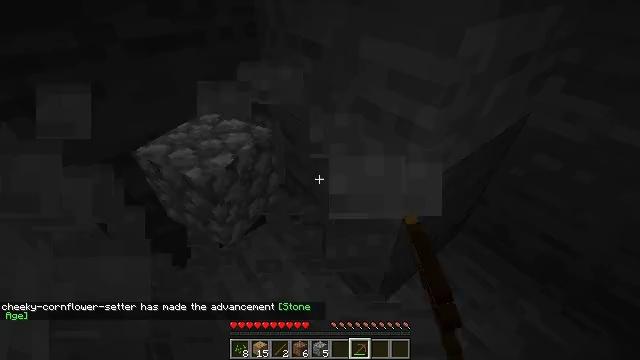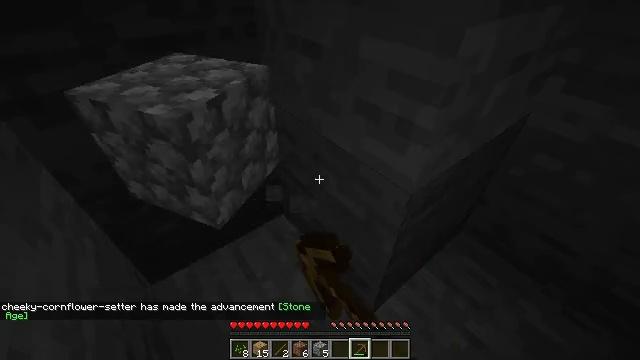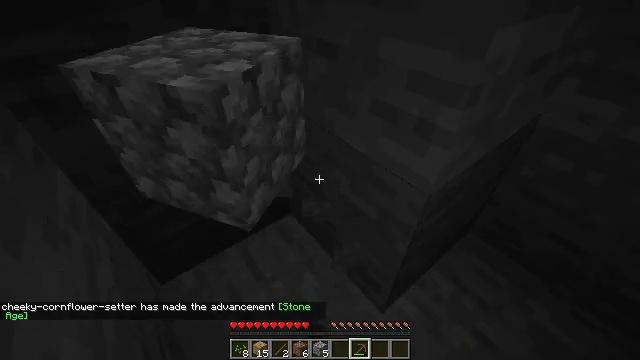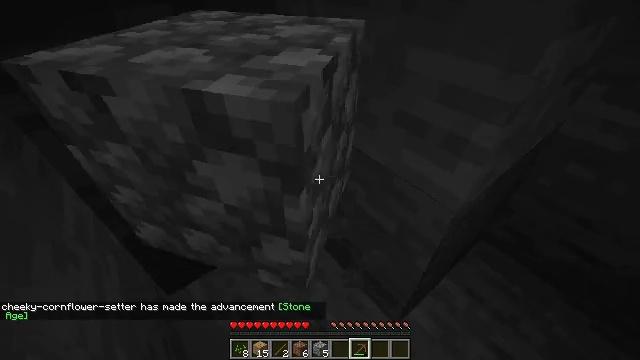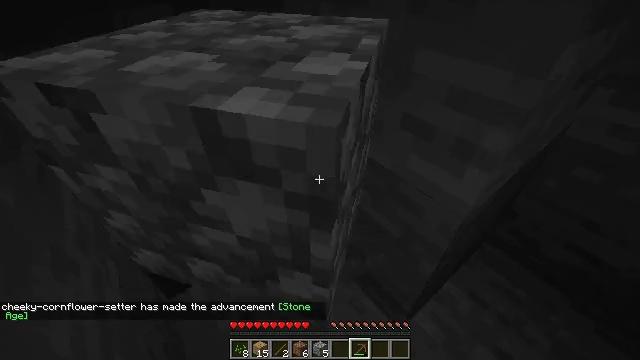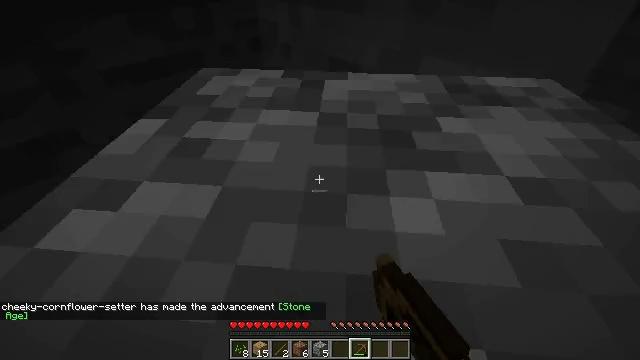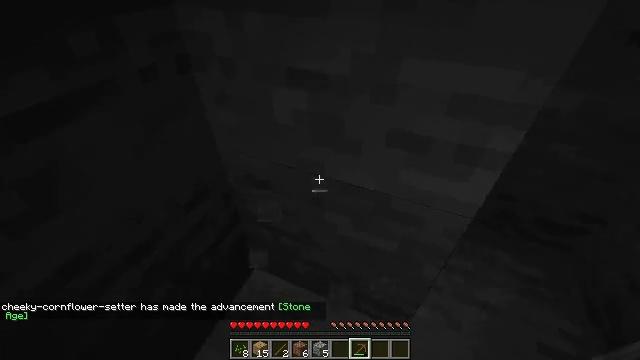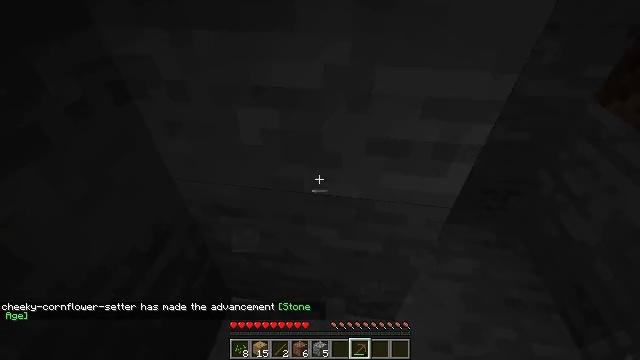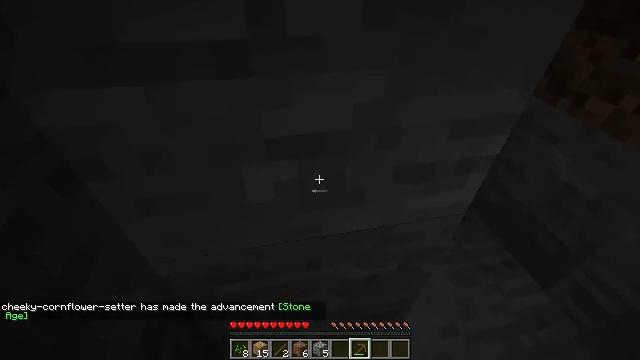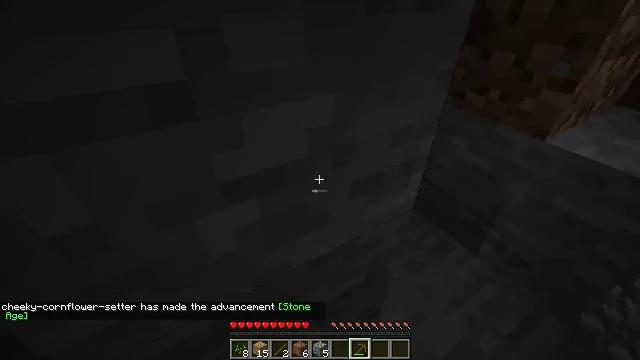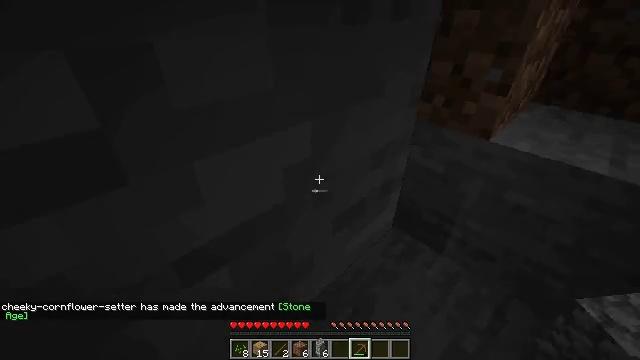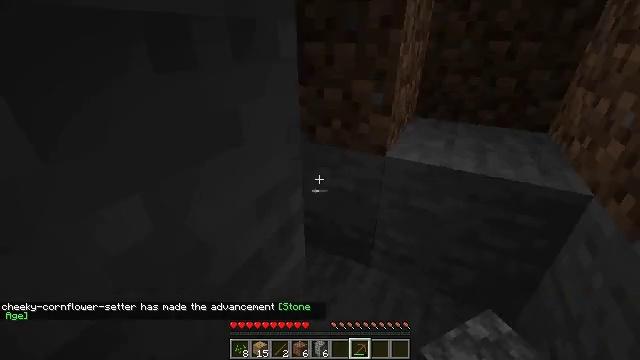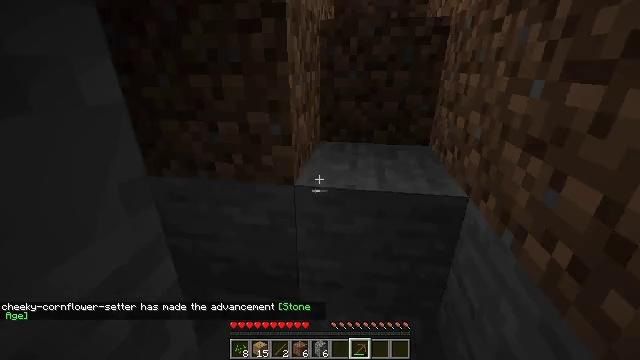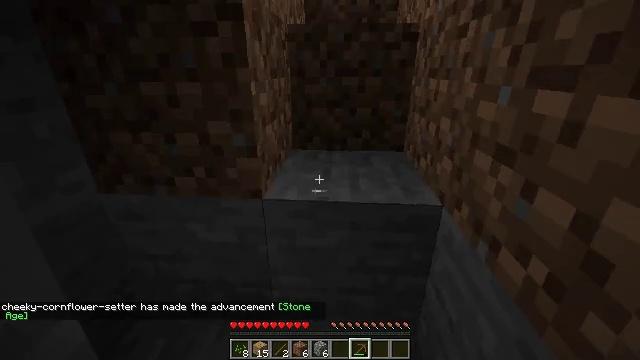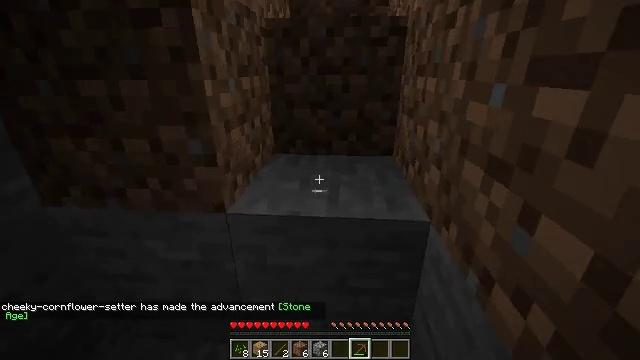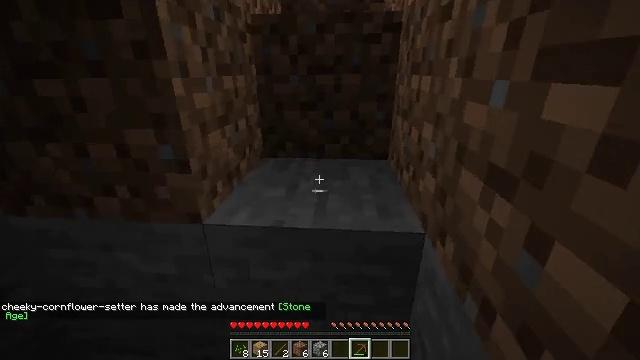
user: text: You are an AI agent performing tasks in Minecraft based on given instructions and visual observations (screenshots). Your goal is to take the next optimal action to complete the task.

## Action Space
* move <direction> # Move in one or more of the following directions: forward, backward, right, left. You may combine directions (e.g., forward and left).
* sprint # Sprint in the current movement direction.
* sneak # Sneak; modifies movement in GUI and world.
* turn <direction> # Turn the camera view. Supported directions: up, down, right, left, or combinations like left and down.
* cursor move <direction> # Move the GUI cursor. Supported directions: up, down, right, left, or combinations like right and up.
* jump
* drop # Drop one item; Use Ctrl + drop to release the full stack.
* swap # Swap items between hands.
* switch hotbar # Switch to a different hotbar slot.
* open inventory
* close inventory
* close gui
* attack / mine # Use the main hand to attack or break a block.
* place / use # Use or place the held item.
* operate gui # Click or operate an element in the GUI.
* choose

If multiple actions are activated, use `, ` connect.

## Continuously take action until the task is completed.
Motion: motion action
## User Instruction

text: Combine sticks and cobblestones to craft a stone axe.
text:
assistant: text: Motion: attack / mine
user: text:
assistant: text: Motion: move left, attack / mine
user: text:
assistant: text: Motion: move left, attack / mine
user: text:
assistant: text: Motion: move forward and move left, attack / mine
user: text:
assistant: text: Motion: move forward and move left, turn right
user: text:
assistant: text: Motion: move forward and move left, turn right
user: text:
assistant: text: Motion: move forward and move left, turn right
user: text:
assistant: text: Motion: move forward and move left, turn right
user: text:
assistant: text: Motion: move forward and move left, turn right and up
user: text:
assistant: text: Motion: move forward, turn right and up
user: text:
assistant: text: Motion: move forward and move right, turn right and up
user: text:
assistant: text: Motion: move forward and move right, turn right and up
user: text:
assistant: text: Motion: move forward and move right, turn right and up
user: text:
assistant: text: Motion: move forward and move right
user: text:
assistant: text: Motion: move forward and move right
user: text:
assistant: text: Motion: move forward
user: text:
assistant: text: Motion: move forward
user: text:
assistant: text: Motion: move forward
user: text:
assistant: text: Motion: move forward, turn right and up
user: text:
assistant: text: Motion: move forward, turn right and up, jump
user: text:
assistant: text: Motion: move forward, turn up, jump
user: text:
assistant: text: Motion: move forward, turn up, jump
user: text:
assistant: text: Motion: move forward, turn up, jump
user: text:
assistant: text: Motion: move forward, turn up, jump
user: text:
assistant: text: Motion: move forward, turn up
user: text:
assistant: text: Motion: move forward, turn up
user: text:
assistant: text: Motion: move forward
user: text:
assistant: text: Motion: move forward, jump
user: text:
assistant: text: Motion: move forward, jump
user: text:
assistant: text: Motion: move forward, jump